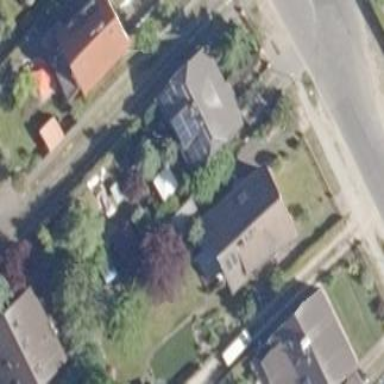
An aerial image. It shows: Simple house.